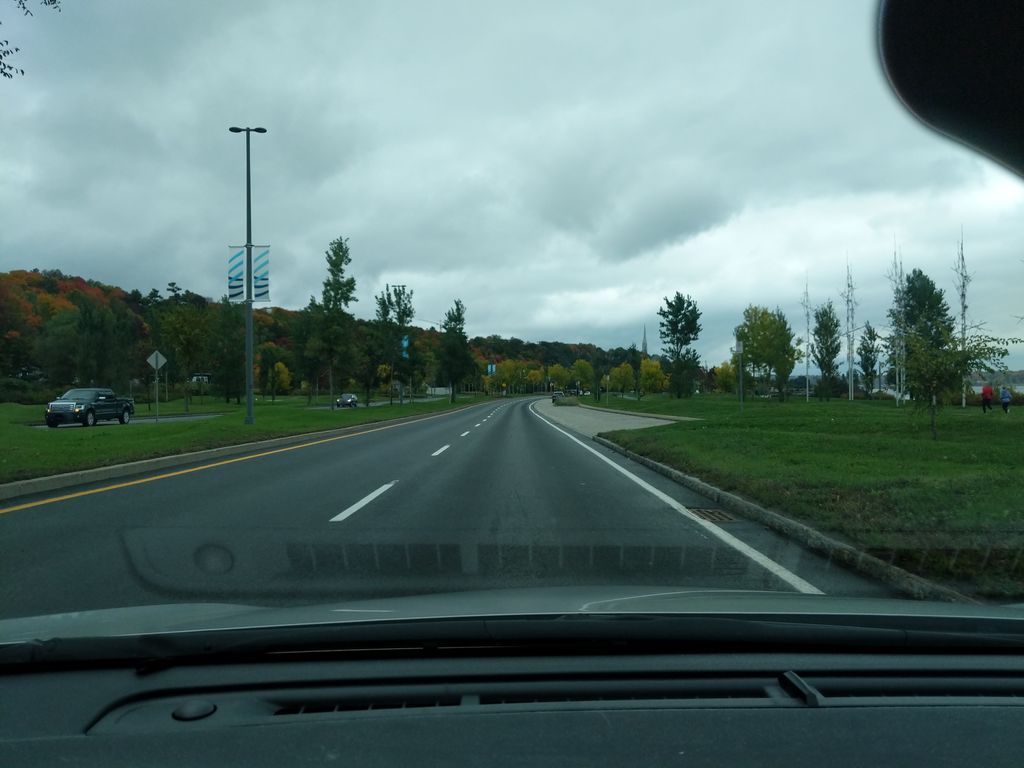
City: quebec_city